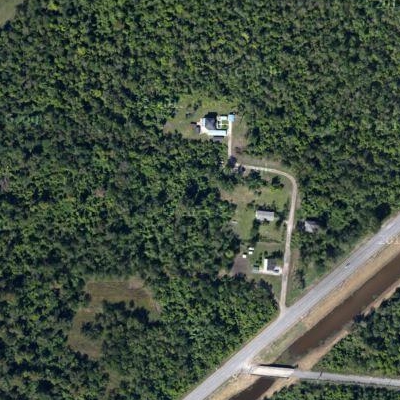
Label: eForest